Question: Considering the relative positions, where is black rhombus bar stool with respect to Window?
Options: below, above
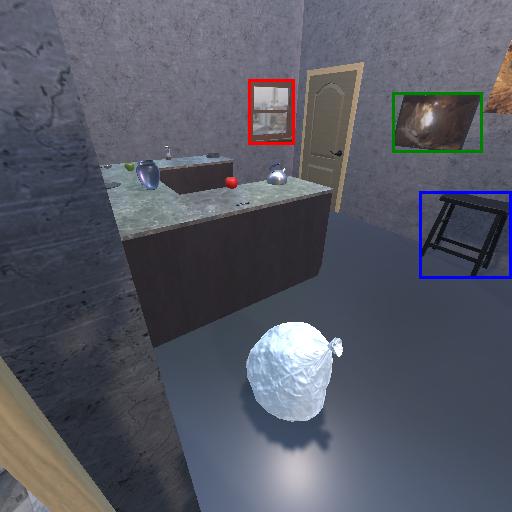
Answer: below